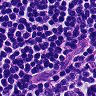
Metastatic tissue present: no